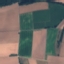
Land use / land cover: AnnualCrop